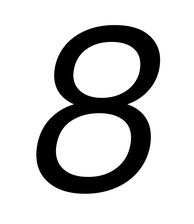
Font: Poppins-Italic